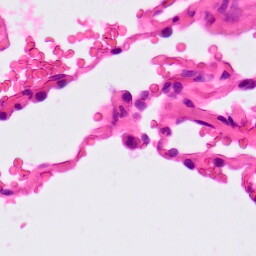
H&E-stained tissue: Lung